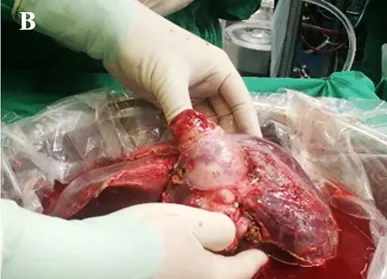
Surgical resection of zone II-III leiomyosarcoma. , en-bloc resection of IVC with whole liver.
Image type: medical_photograph (other_medical_photograph)